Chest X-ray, PA view. Patient: 46 years old, sex F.
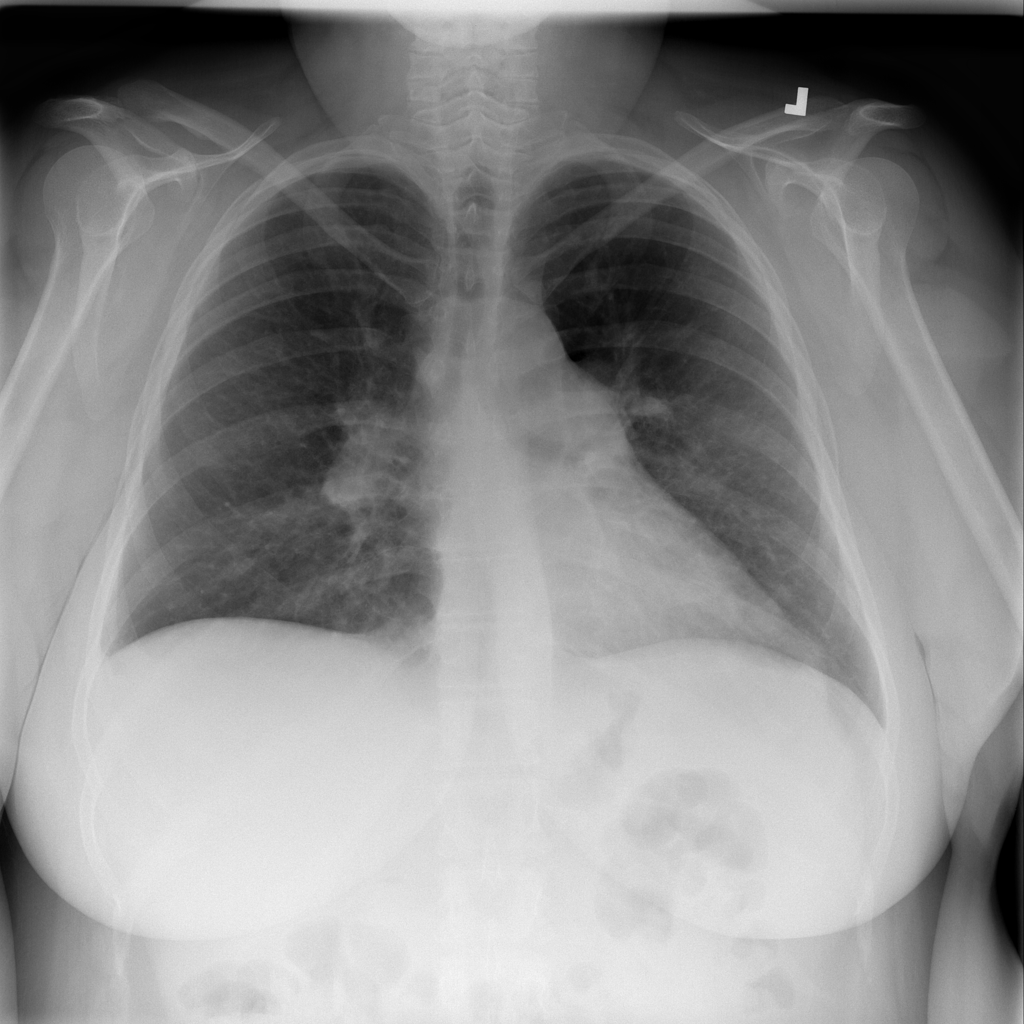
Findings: No Finding